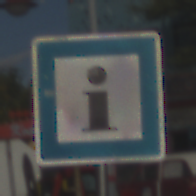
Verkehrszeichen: Informationsstelle
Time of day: MorningAfternoon
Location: Outdoor (Special)
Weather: PartlyCloudy
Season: NotSpecified
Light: Natural